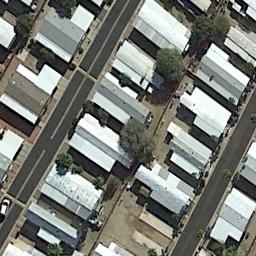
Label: mobile_home_park